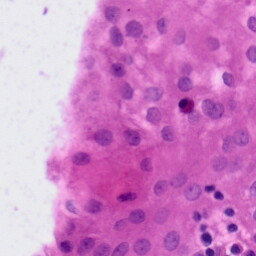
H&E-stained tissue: Tonsil